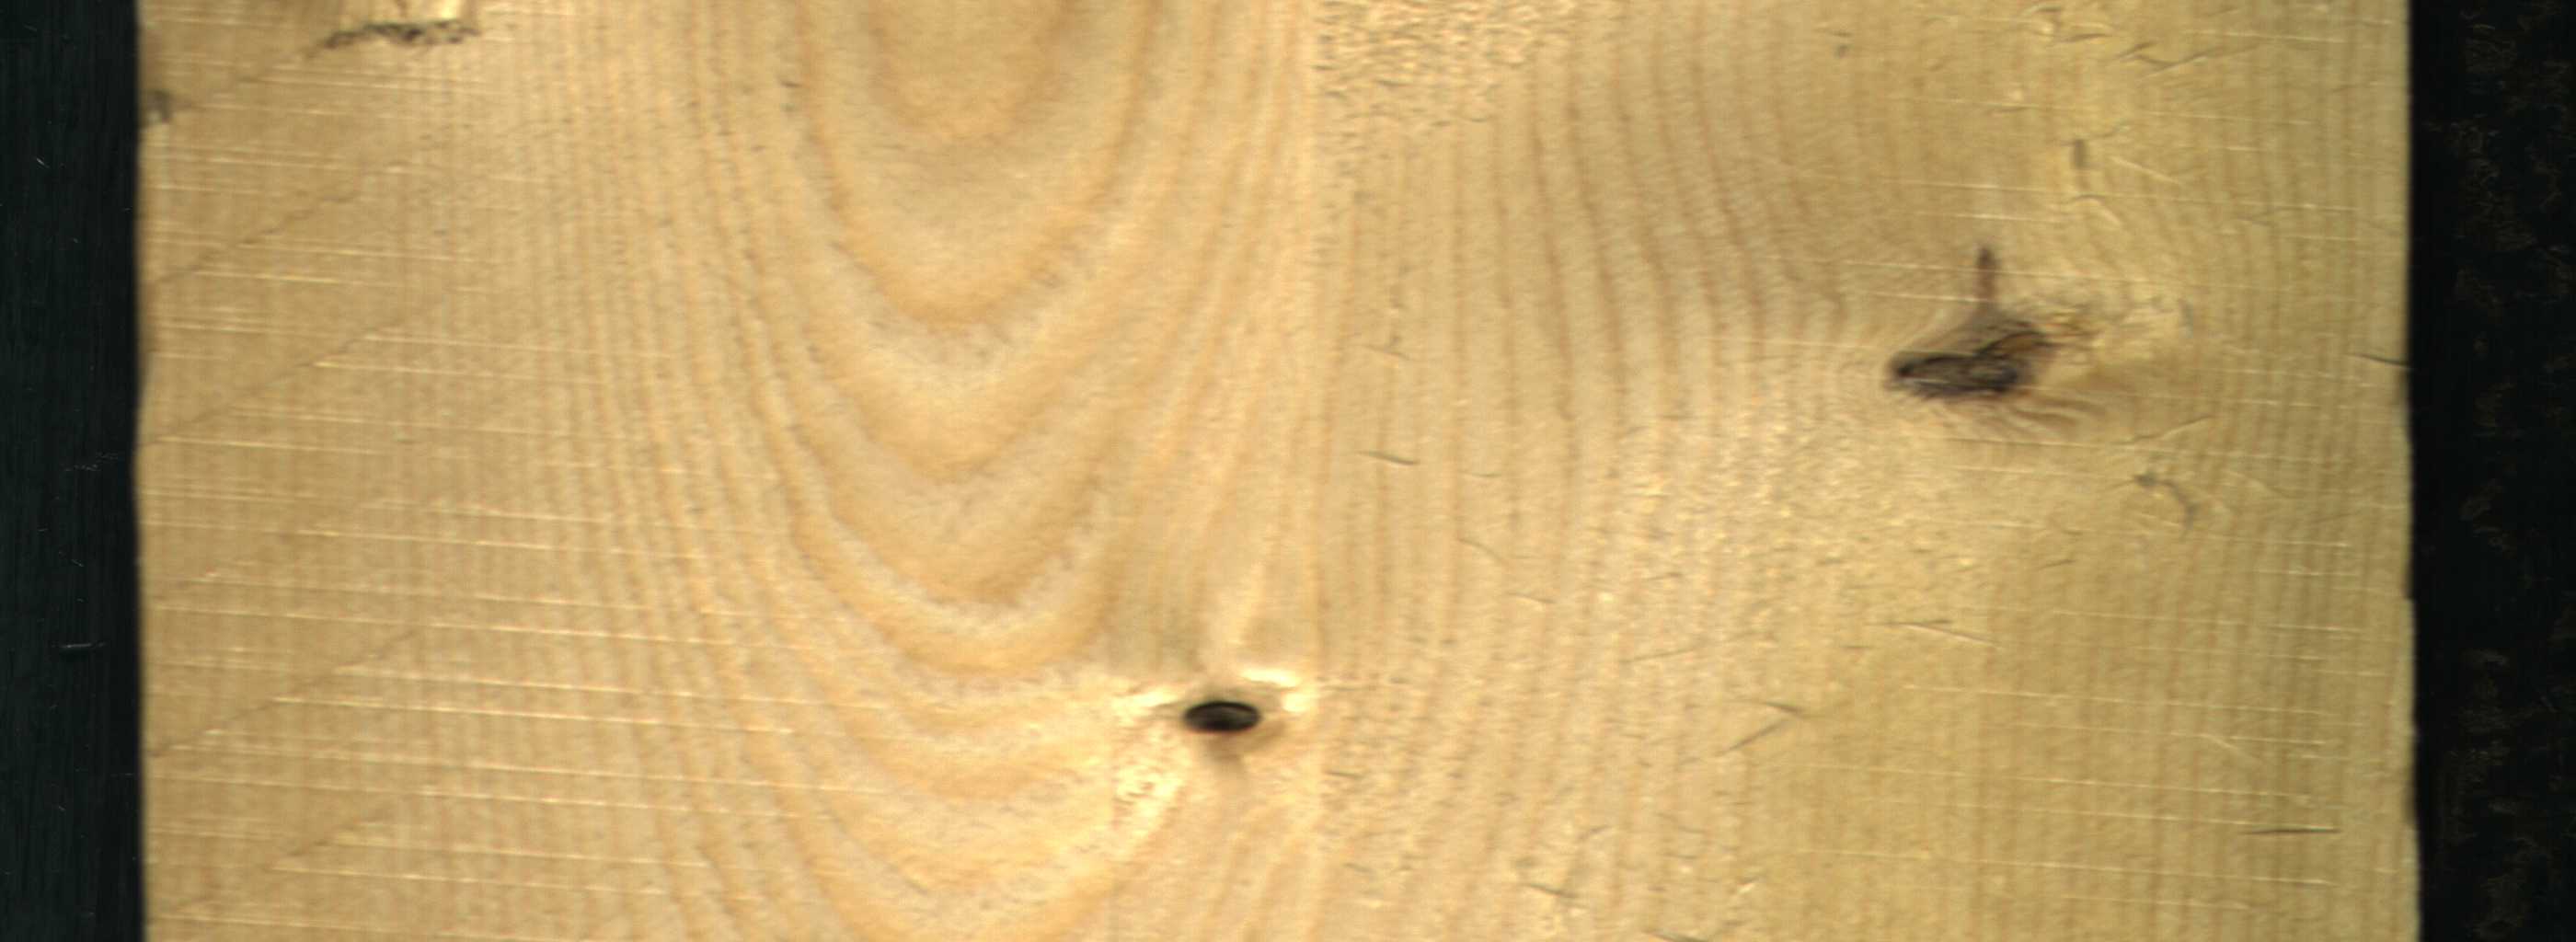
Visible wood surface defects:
Dead_Knot
Dead_Knot